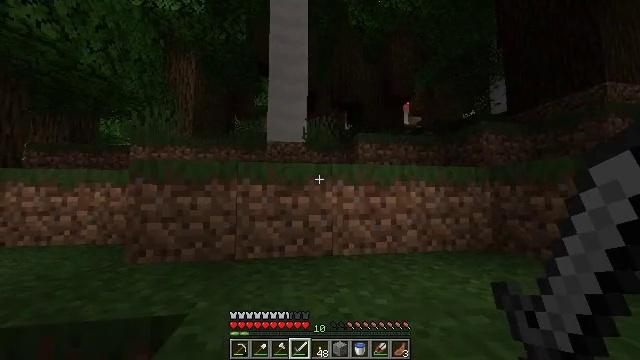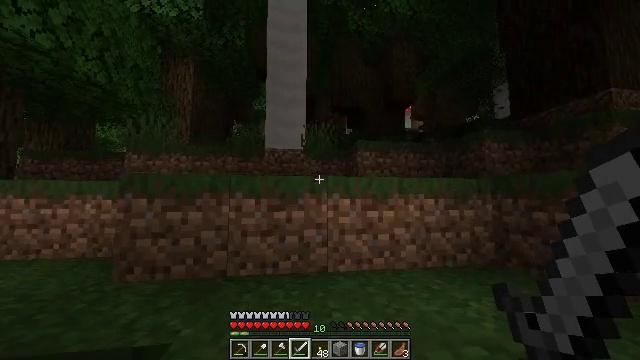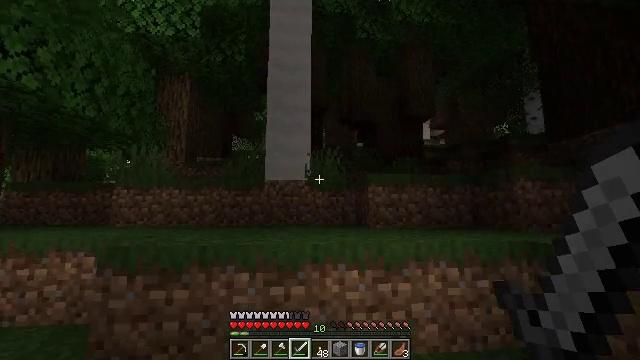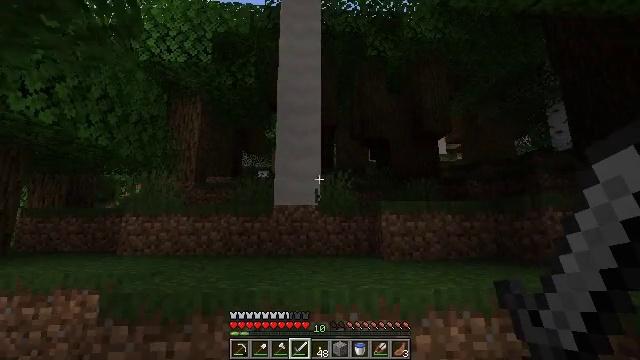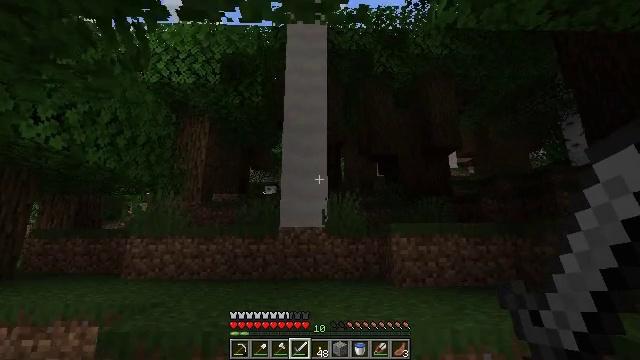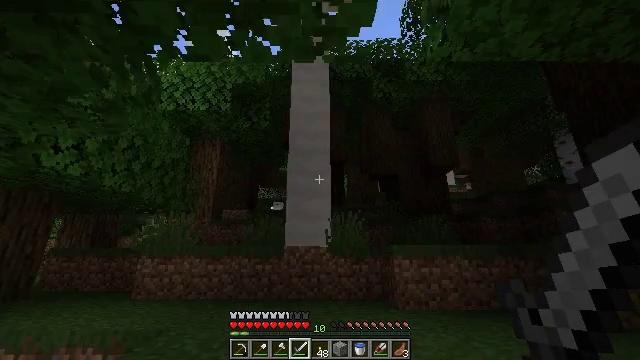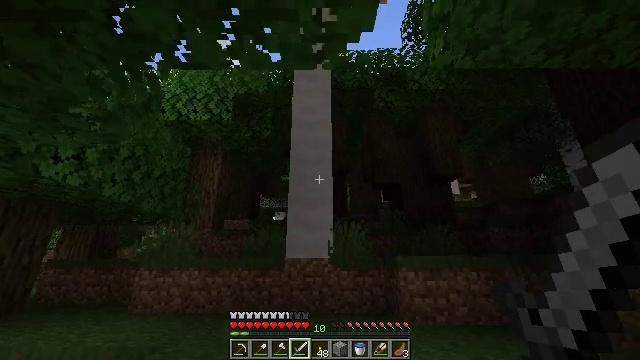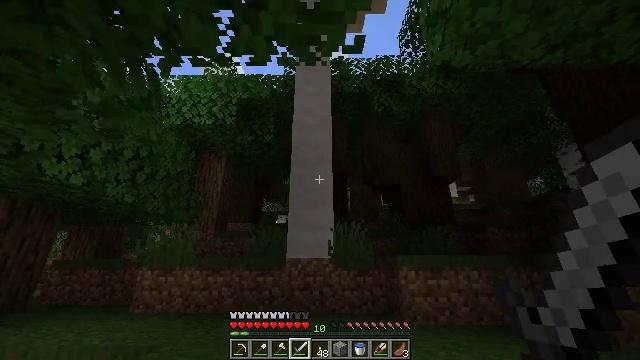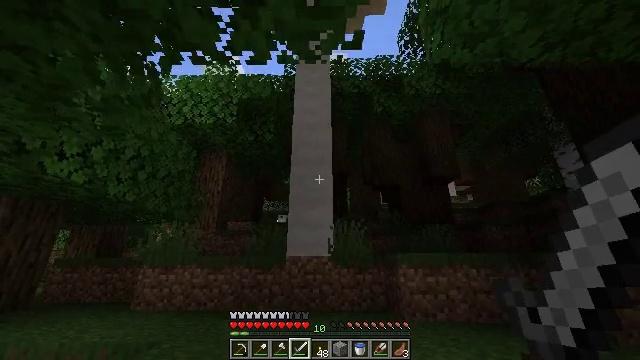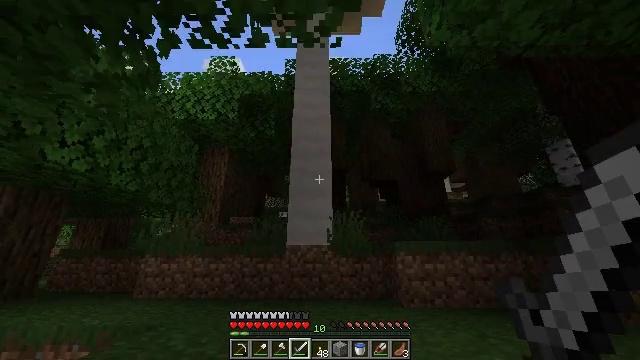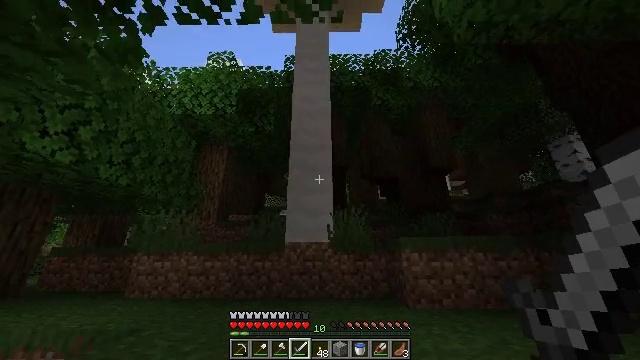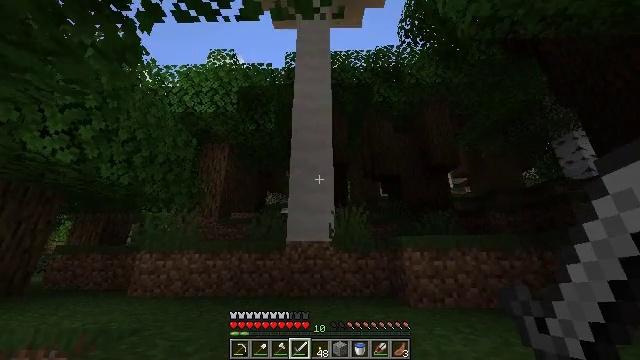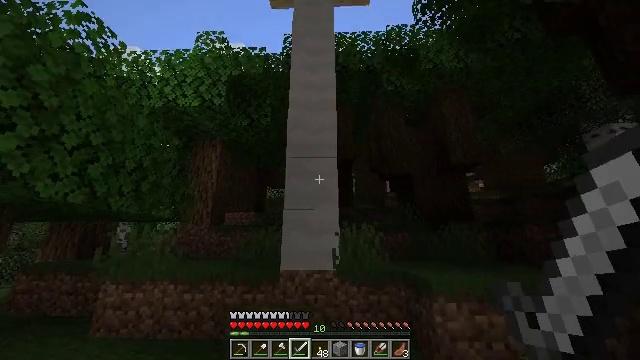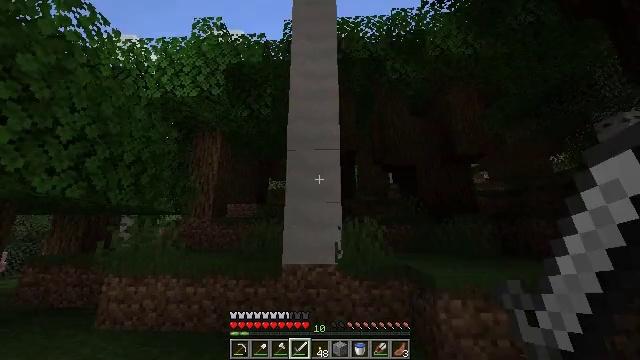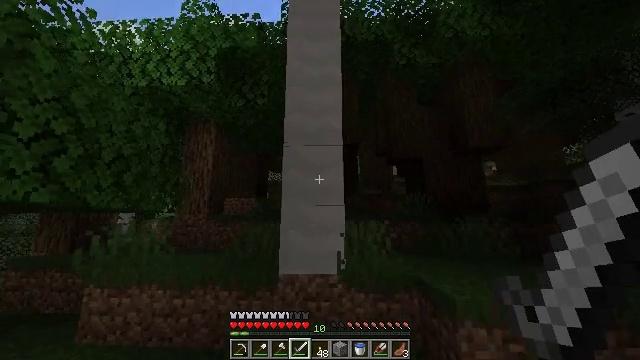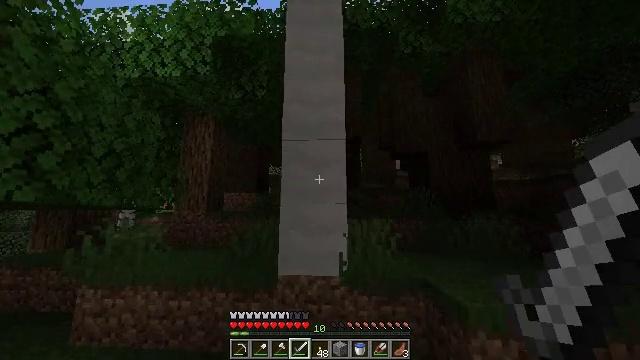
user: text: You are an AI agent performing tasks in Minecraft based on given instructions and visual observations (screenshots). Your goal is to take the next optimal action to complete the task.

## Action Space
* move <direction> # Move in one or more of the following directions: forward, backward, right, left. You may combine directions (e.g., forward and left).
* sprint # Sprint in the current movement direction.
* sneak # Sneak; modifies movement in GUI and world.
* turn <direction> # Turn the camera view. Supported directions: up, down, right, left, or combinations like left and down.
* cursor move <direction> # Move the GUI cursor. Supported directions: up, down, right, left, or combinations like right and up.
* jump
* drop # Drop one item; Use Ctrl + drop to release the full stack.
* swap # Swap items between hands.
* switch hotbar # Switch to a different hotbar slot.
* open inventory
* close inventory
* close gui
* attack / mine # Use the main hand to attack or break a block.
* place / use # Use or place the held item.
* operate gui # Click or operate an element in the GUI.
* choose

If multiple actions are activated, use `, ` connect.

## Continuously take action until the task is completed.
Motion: motion action
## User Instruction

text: Gather the mushroom stem from a big mushroom.
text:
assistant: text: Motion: move forward, sprint, turn up, jump
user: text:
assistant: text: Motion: move forward, sprint, turn left and up, jump
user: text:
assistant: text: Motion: move forward, sprint, turn left and up, jump
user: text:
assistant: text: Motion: move forward, sprint, turn left and up, jump
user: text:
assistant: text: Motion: move forward, sprint, turn left and up, jump
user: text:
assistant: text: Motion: move forward, sprint, turn up, jump
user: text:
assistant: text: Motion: move forward, sprint, turn up, jump
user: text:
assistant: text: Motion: move forward, sprint, jump
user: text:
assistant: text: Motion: move forward, sprint, jump
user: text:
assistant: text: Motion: move forward, sprint, jump
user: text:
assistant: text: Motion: move forward, sprint, jump
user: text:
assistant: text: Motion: move forward, sprint, turn left and down, jump
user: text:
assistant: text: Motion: move forward, sprint, turn down, jump
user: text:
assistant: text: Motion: move forward, sprint, turn down, jump
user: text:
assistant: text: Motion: move forward, sprint, turn down, jump
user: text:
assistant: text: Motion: move forward, sprint, jump
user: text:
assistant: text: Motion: move forward, sprint, turn right, jump
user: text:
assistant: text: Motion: move forward, sprint, jump
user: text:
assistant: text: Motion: move forward, jump
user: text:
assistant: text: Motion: move forward
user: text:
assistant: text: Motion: move forward
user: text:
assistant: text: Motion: move forward
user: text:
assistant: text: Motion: move forward, switch to hotbar 3
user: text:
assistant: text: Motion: turn left and up, switch to hotbar 3
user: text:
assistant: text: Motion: turn left and up, switch to hotbar 3
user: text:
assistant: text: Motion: turn left and up, switch to hotbar 3
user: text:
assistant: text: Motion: attack / mine
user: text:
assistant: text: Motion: attack / mine
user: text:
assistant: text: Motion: turn left, attack / mine
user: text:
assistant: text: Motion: turn left, attack / mine